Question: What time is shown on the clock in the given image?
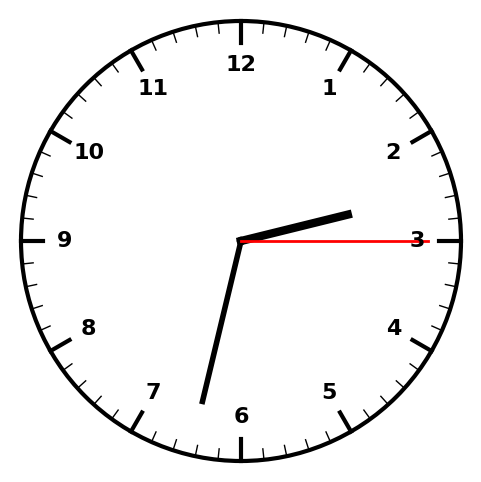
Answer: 02:32:15